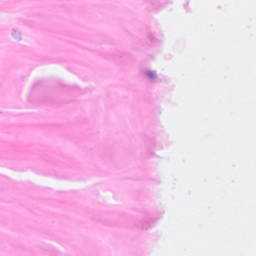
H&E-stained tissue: Breast